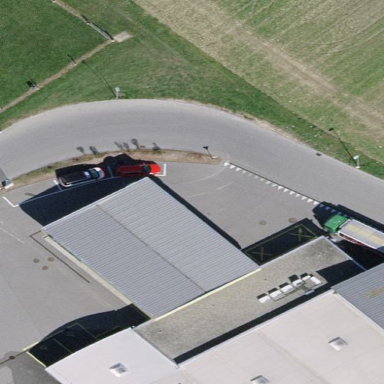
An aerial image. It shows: Building designated for providing fuel.